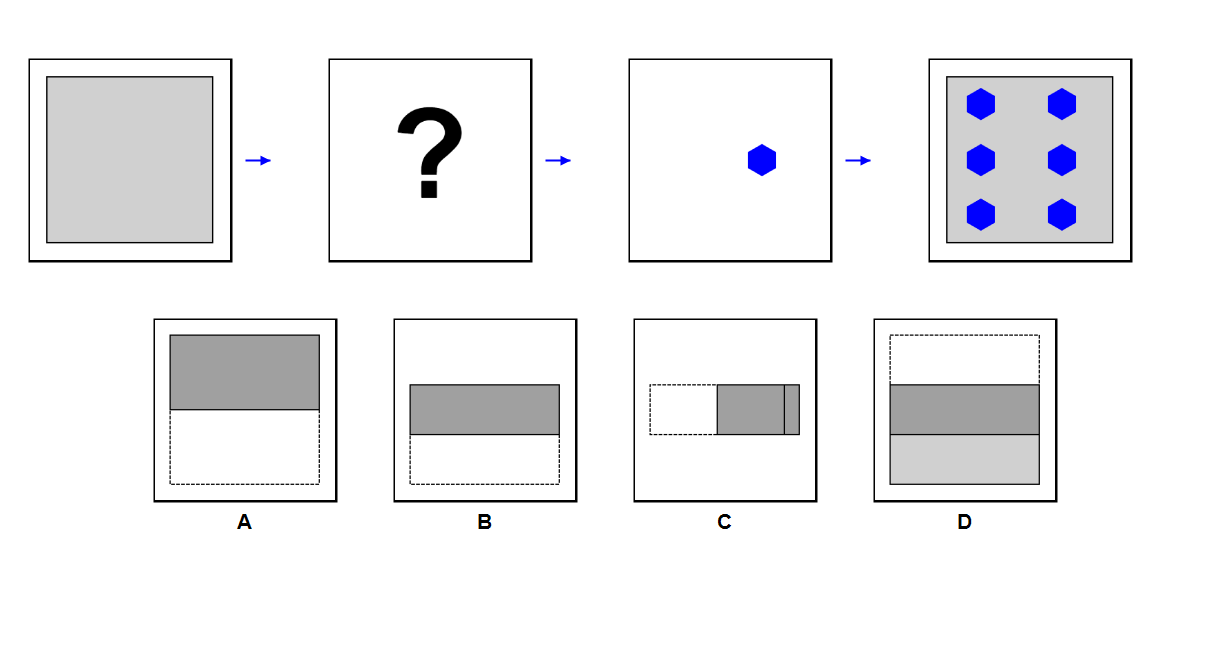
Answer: A